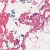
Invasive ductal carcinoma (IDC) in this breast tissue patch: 0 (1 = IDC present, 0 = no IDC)